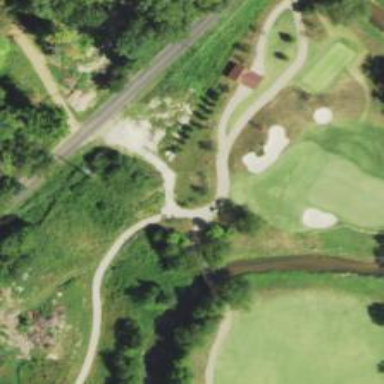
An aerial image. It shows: Service road that includes bridge over golf cart path.